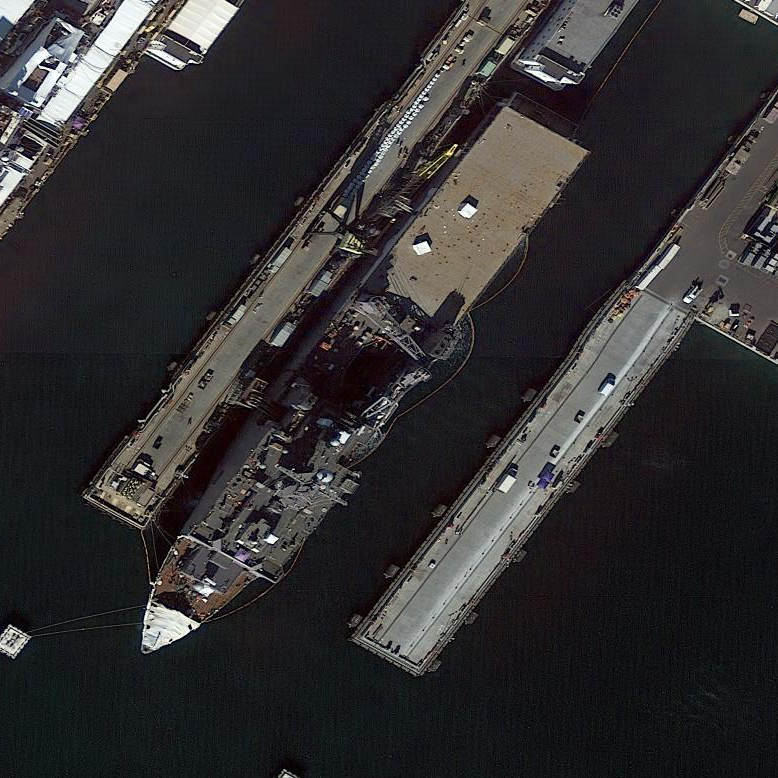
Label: combat